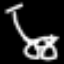
Label: frog